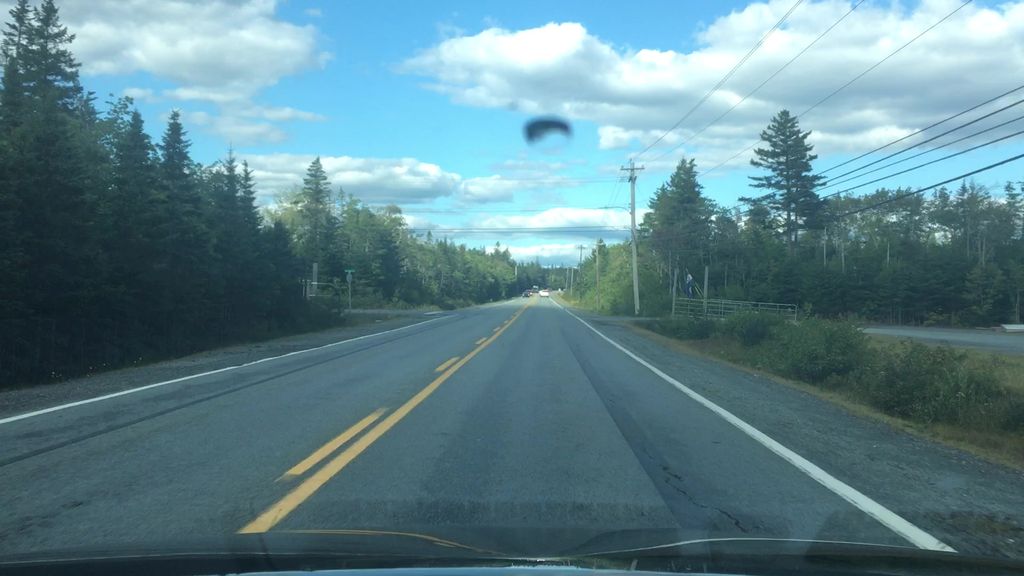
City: halifax